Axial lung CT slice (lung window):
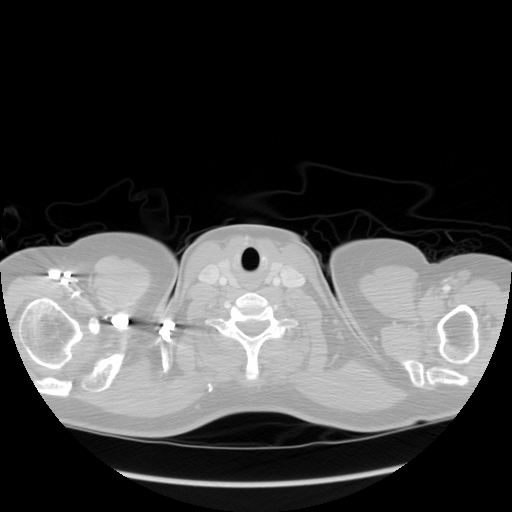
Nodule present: no